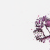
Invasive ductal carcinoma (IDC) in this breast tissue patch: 0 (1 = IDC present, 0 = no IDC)